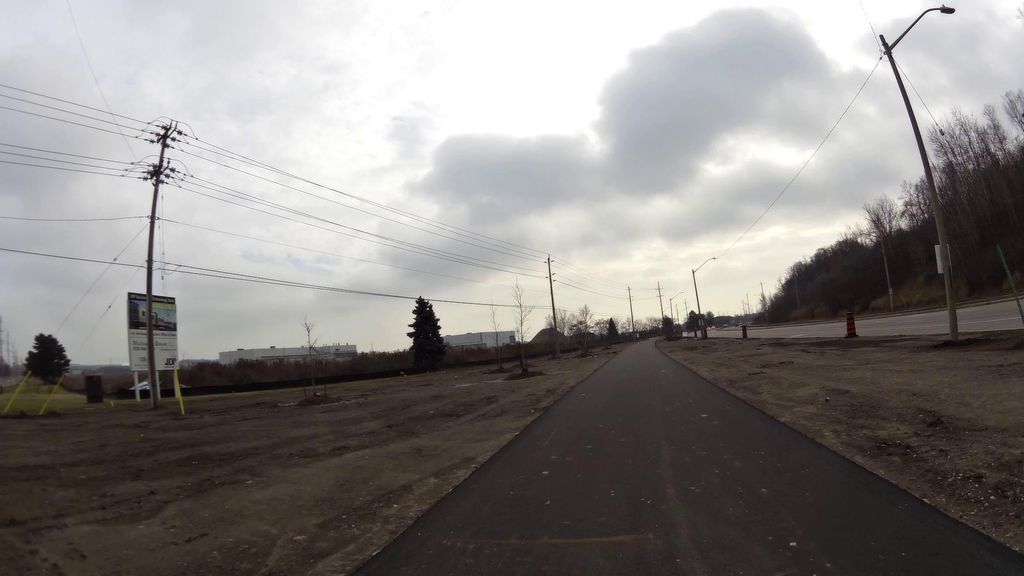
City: kitchener-waterloo